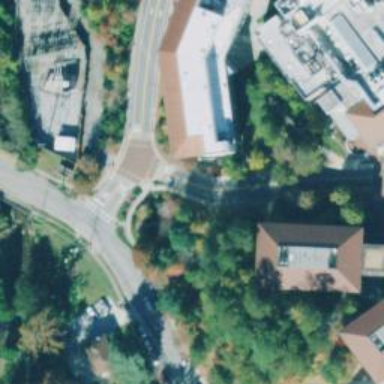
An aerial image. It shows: Footway with zebra crossing.